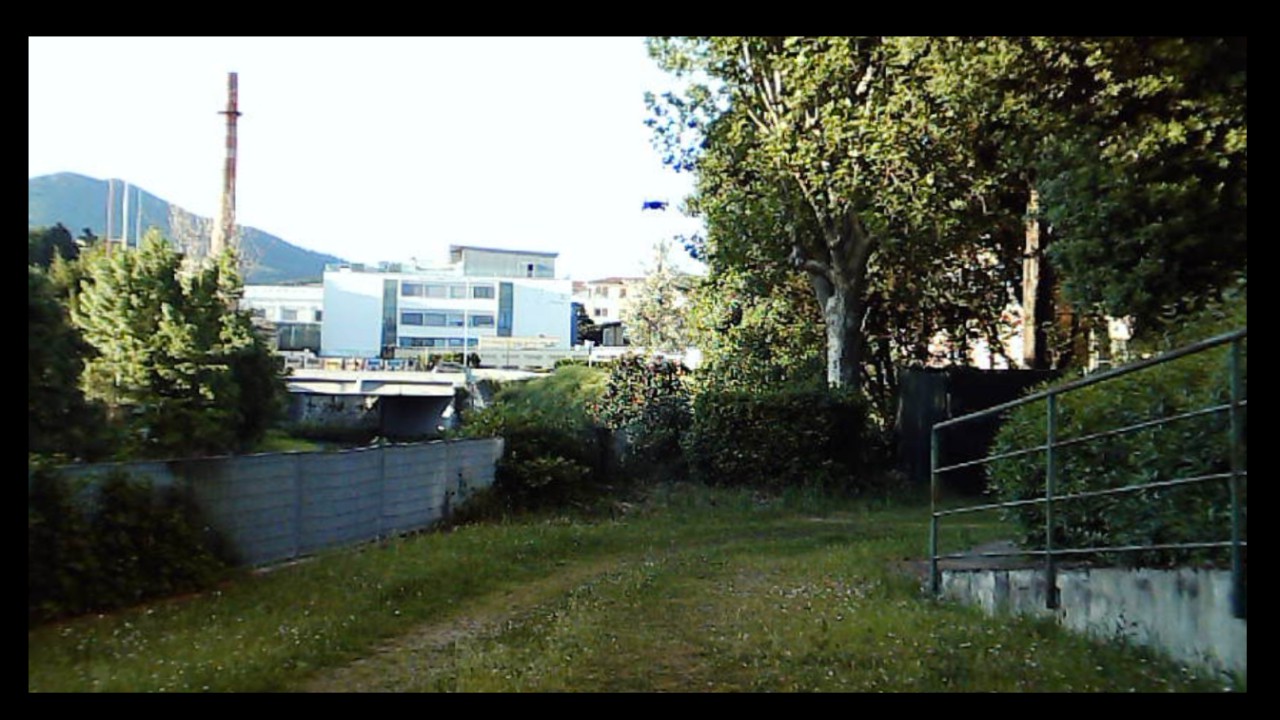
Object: DJI Tello EDU